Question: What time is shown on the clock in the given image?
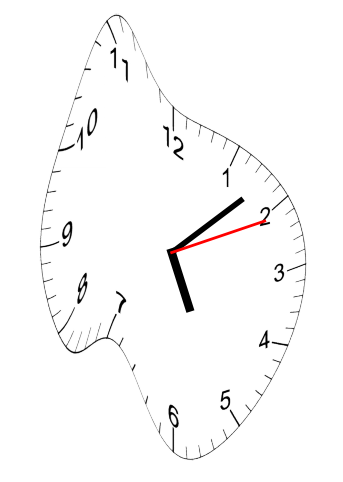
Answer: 05:08:11